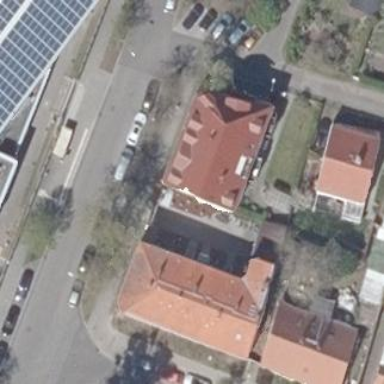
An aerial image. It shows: Apartment building with hipped roof.